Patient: sex M, age 35
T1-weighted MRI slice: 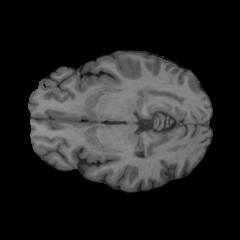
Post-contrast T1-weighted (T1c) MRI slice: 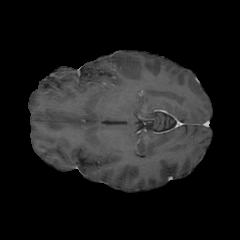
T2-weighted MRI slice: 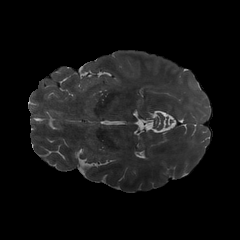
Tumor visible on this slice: no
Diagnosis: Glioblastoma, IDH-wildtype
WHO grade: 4